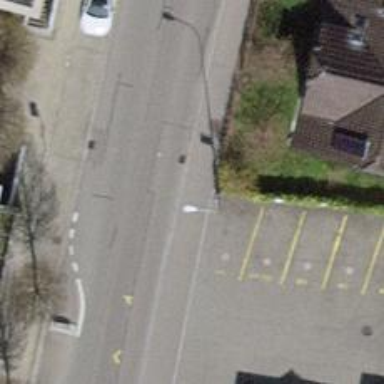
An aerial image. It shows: Bus stop with platform for public transport.